Question:
How Can I add new fragment in actionbarsherlock tabbed fragement layout as shown above? I want to add and show new fragment on "" button click.
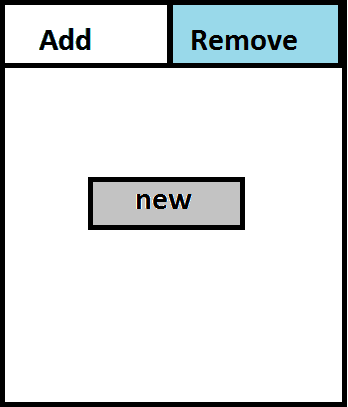
Answer: this resolve the issue.
'''
fragmentTransaction.add(android.R.id.content,myFragment,"MyId");
'''